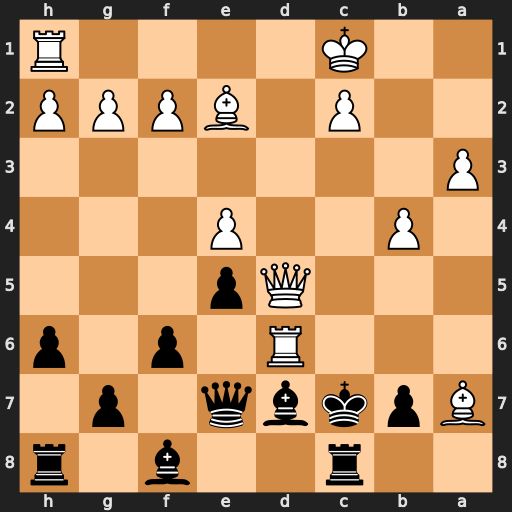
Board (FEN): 2r2b1r/Bpkbq1p1/3R1p1p/3Qp3/1P2P3/P7/2P1BPPP/2K4R
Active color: b
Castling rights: -
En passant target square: -
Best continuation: Qxd6 Qa5+ b6